Question: I need to remove space between some 'div' and 'div below that div'. Space created if some div is higer then other in column.
Here is example:
<URL>
basicly I need to remove space between '1. and 4.' post and '2. and 5.' and for each other posts that have space below them.
Also post should be in this order:
'''
1. 2. 3.
4. 5. 6.
7. .....
'''
Here is what I trying to accomplish:

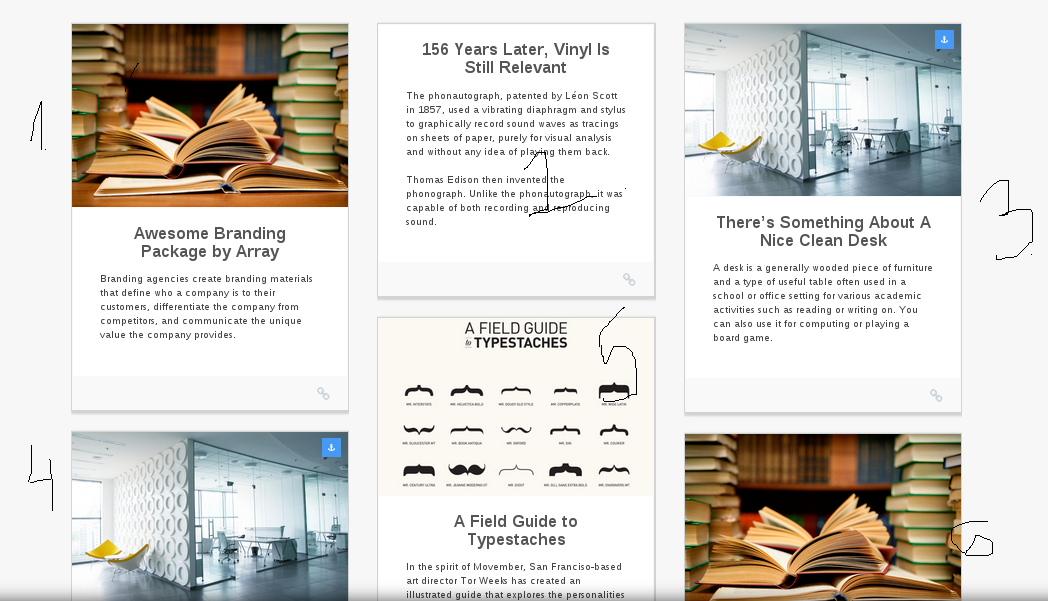
Answer: Give a clear before '4':
'''
<div class="col-xs-12 col-md-4 hover">
<!-- post thumbnail -->
<!-- /post thumbnail -->
<div class="content">
<h4><a href="http://tuts.masterize.me/2014/06/24/iq-test-php-mysql/" title="IQ test [PHP &amp; MySQL]">IQ test [PHP &amp; MySQL]</a></h4>
<p>
</p><p>We have 4 columns: iq_id, iq_pitanje, iq_odgovor and iq_tacan. iq_tacan contains true answer.</p> <a class="post-edit-link" href="http://tuts.masterize.me/wp-admin/post.php?post=1284&amp;action=edit">Edit This</a> <p></p>
</div>
<a href="http://tuts.masterize.me/2014/06/24/iq-test-php-mysql/">
<div class="link">
<i class="fa fa-link"></i>
</div>
</a>
</div>
<div class="col-xs-12 col-md-4 hover">
<!-- post thumbnail -->
<!-- /post thumbnail -->
<div class="content">
<h4><a href="http://tuts.masterize.me/2014/06/24/iq-test-php-mysql/" title="IQ test [PHP &amp; MySQL]">IQ test [PHP &amp; MySQL]</a></h4>
<p>
</p><p>We have 4 cssssssssssssssssssssssssssssssssssss
ssssssssssssssssssssssssssssssssssssssssolumns: iq_id, iq_pit
anje, iq_odgovor and iq_tacan. iq_tacan contains true answer.</p> <a class="post-edit-link" href="http://tuts.masterize.me/wp-admin/post.php?post=1284&amp;action=edit">Edit This</a> <p></p>
</div>
<a href="http://tuts.masterize.me/2014/06/24/iq-test-php-mysql/">
<div class="link">
<i class="fa fa-link"></i>
</div>
</a>
</div>
<div class="col-xs-12 col-md-4 hover">
<!-- post thumbnail -->
<!-- /post thumbnail -->
<div class="content">
<h4><a href="http://tuts.masterize.me/2014/06/24/iq-test-php-mysql/" title="IQ test [PHP &amp; MySQL]">IQ test [PHP &amp; MySQL]</a></h4>
<p>
</p><p>We have 4 columns: iq_id, iq_pitanje, iq_odgovor and iq_tacan. iq_tacan contains true answer.</p> <a class="post-edit-link" href="http://tuts.masterize.me/wp-admin/post.php?post=1284&amp;action=edit">Edit This</a> <p></p>
</div>
<a href="http://tuts.masterize.me/2014/06/24/iq-test-php-mysql/">
<div class="link">
<i class="fa fa-link"></i>
</div>
</a>
</div>
<div class="clear"></div>
<div class="col-xs-12 col-md-4 hover">
<!-- post thumbnail -->
<!-- /post thumbnail -->
<div class="content">
<h4><a href="http://tuts.masterize.me/2014/06/24/iq-test-php-mysql/" title="IQ test [PHP &amp; MySQL]">IQ test [PHP &amp; MySQL]</a></h4>
<p>
</p><p>We have 4 columns: iq_id, iq_pitanje, iq_odgovor and iq_tacan. iq_tacan contains true answer.</p> <a class="post-edit-link" href="http://tuts.masterize.me/wp-admin/post.php?post=1284&amp;action=edit">Edit This</a> <p></p>
</div>
<a href="http://tuts.masterize.me/2014/06/24/iq-test-php-mysql/">
<div class="link">
<i class="fa fa-link"></i>
</div>
</a>
</div>
<div class="col-xs-12 col-md-4 hover">
<!-- post thumbnail -->
<!-- /post thumbnail -->
<div class="content">
<h4><a href="http://tuts.masterize.me/2014/06/24/iq-test-php-mysql/" title="IQ test [PHP &amp; MySQL]">IQ test [PHP &amp; MySQL]</a></h4>
<p>
</p><p>We have 4 columns: iq_id, iq_pitanje, iq_odgovor and iq_tacan. iq_tacan contains true answer.</p> <a class="post-edit-link" href="http://tuts.masterize.me/wp-admin/post.php?post=1284&amp;action=edit">Edit This</a> <p></p>
</div>
<a href="http://tuts.masterize.me/2014/06/24/iq-test-php-mysql/">
<div class="link">
<i class="fa fa-link"></i>
</div>
</a>
</div>
<div class="col-xs-12 col-md-4 hover">
<!-- post thumbnail -->
<!-- /post thumbnail -->
<div class="content">
<h4><a href="http://tuts.masterize.me/2014/06/24/iq-test-php-mysql/" title="IQ test [PHP &amp; MySQL]">IQ test [PHP &amp; MySQL]</a></h4>
<p>
</p><p>We have 4 columns: iq_id, iq_pitanje, iq_odgovor and iq_tacan. iq_tacan contains true answer.</p> <a class="post-edit-link" href="http://tuts.masterize.me/wp-admin/post.php?post=1284&amp;action=edit">Edit This</a> <p></p>
</div>
<a href="http://tuts.masterize.me/2014/06/24/iq-test-php-mysql/">
<div class="link">
<i class="fa fa-link"></i>
</div>
</a>
</div>
'''
And give this CSS
'''
.clear {
clear: both;
}
'''
Technically, you must give the '.clear' every three rows, in your case!
<URL>
---
For a dynamic solution:
'''
/* Start Praveen's Reset for Fiddle ;) */
* {font-family: 'Segoe UI'; margin: 0; padding: 0; list-style: none; -webkit-box-sizing: border-box; -moz-box-sizing: border-box; box-sizing: border-box;}
/* End Praveen's Reset for Fiddle ;) */
.posts {overflow: hidden;}
.posts .post {border: 1px solid #999; padding: 10px; text-align: center; width: 32%; margin: 0.5%; float: left;}
.posts .post:nth-child(3n+4):before {clear: both; display: block; content: " ";}
'''
'''
<div class="posts">
<div class="post">Post #1</div>
<div class="post">Post #2</div>
<div class="post">Post #3</div>
<div class="post">Post #4</div>
<div class="post">Post #5</div>
<div class="post">Post #6</div>
<div class="post">Post #7</div>
<div class="post">Post #8</div>
<div class="post">Post #9</div>
<div class="post">Post #10</div>
<div class="post">Post #11</div>
<div class="post">Post #12</div>
<div class="post">Post #13</div>
<div class="post">Post #14</div>
<div class="post">Post #15</div>
</div>
'''
In the above case, you need to manually change the CSS: '(3n + 4)'. I gave '+ 4' to not include the 1st child.